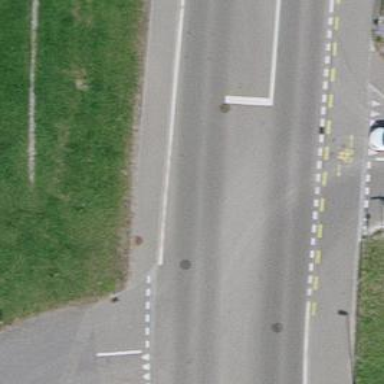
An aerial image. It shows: Secondary road with separate asphalt sidewalks.